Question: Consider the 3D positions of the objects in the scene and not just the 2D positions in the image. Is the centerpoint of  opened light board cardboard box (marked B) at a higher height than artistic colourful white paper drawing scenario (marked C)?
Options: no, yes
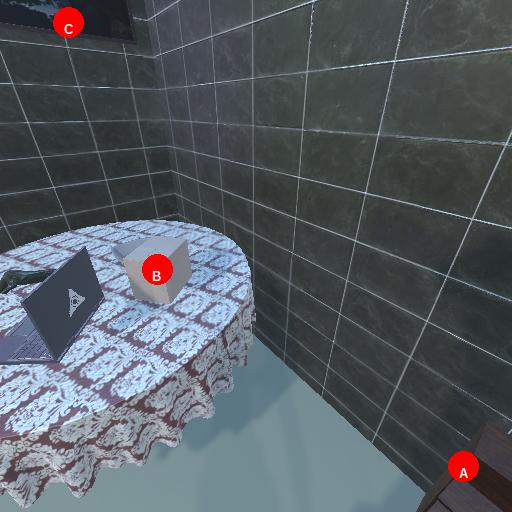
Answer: no